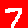
Digit: 7